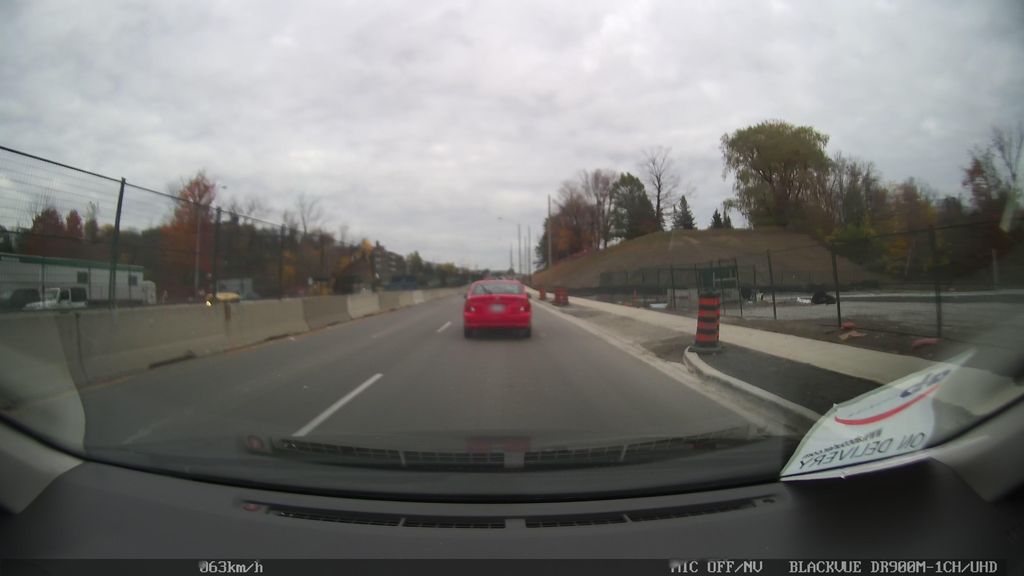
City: toronto